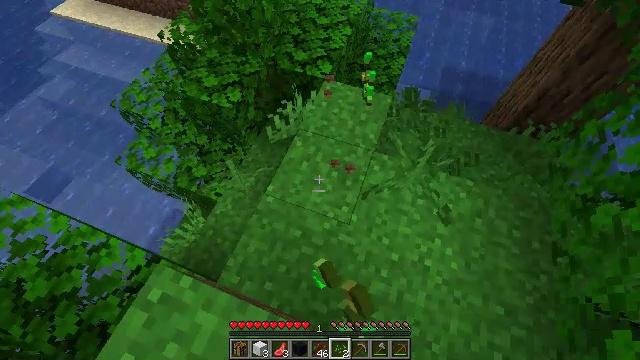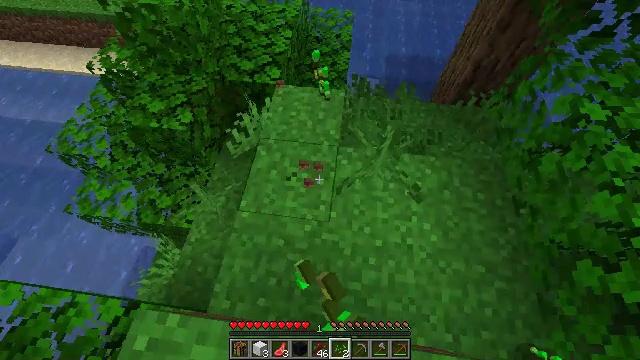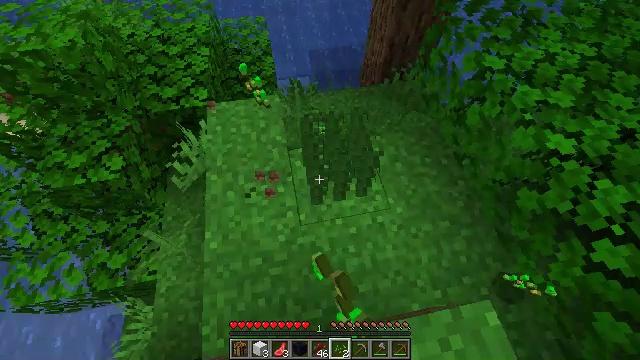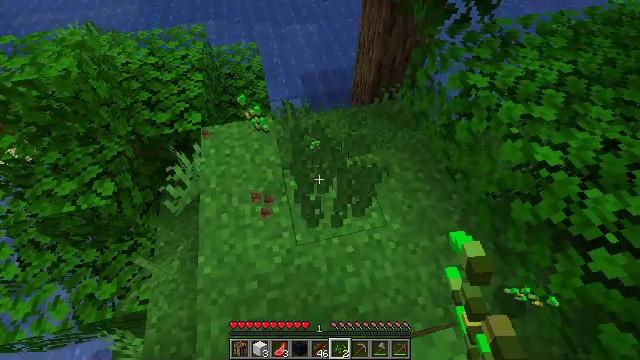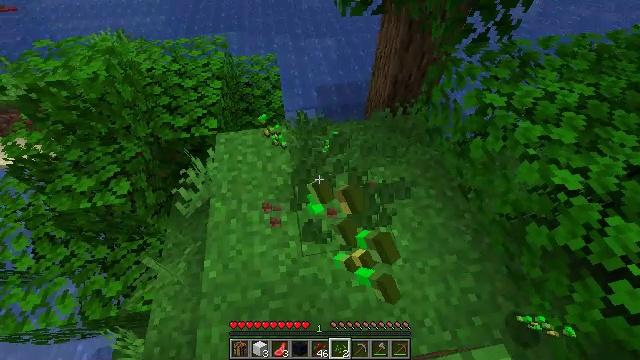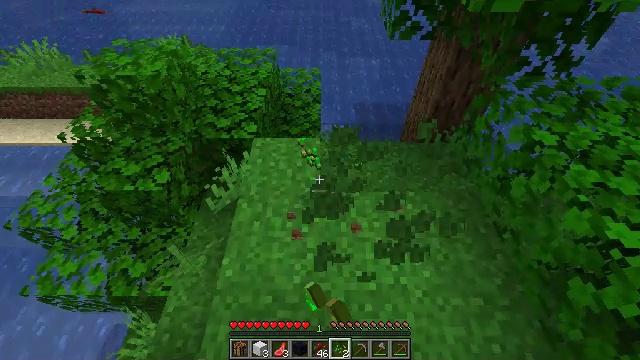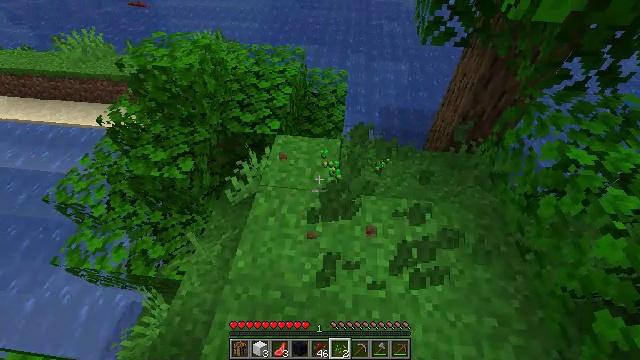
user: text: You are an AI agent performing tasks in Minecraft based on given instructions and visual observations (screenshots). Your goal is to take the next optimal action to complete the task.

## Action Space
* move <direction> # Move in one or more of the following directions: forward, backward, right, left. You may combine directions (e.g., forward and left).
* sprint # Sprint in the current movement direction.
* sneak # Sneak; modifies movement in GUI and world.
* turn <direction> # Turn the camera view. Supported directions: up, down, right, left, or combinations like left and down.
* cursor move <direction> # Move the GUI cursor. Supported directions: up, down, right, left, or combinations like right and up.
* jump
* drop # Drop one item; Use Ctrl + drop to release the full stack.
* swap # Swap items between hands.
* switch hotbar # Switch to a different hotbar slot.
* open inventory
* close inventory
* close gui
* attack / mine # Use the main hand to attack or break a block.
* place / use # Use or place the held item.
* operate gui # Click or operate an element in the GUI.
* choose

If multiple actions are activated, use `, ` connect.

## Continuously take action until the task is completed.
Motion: motion action
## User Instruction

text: Harvest some fern.
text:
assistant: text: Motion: turn right, attack / mine
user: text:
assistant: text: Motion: turn right, attack / mine
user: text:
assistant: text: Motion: turn right and up, attack / mine
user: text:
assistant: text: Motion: turn left and up, attack / mine
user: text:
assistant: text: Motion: turn left and up, attack / mine
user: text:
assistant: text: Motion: turn left, attack / mine
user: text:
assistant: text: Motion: turn left, attack / mine